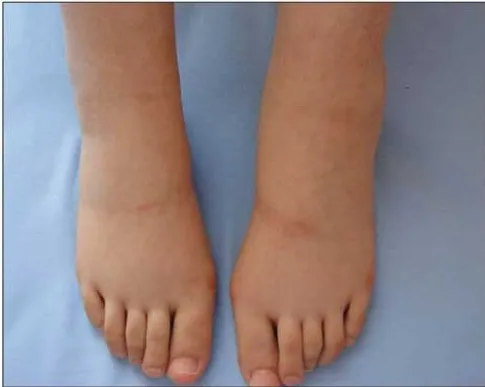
Lower extremity oedema 4 days after the initiation of insulin therapy in Case 1.
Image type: medical_photograph (skin_photograph)